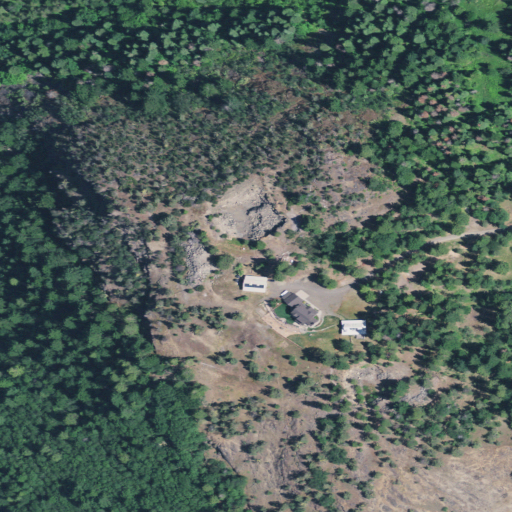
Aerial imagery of gap in Oregon named Green Springs Summit containing evergreen forest, shrub, mixed forest, and open development